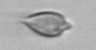
Label: Oxytoxum